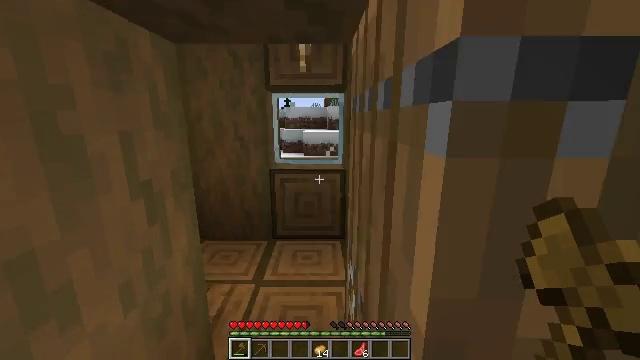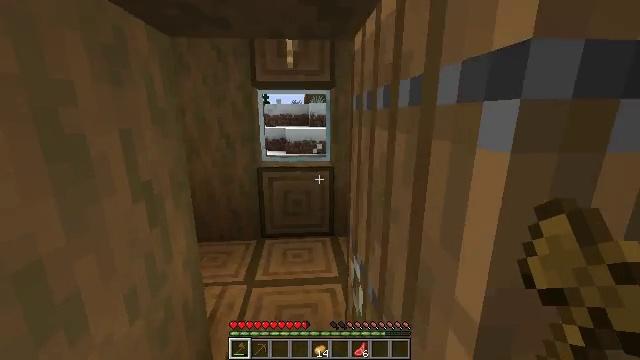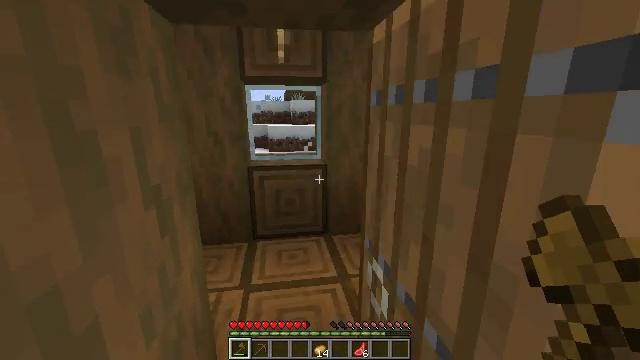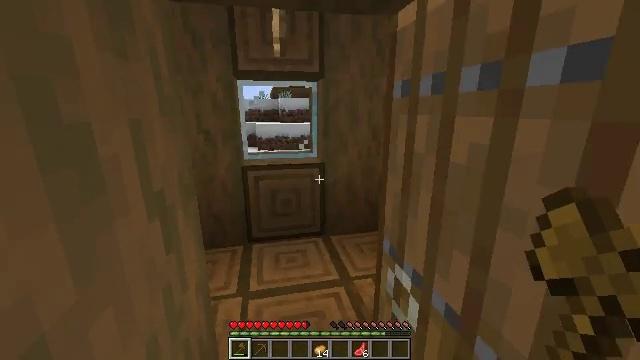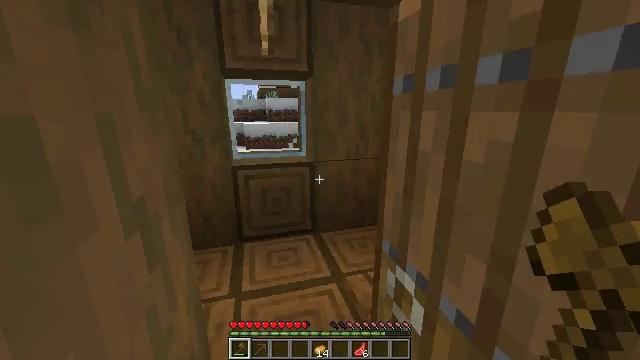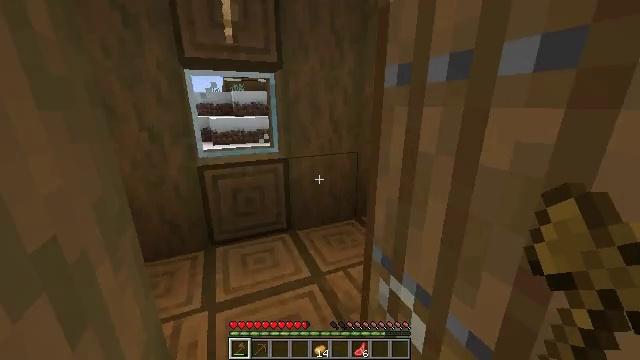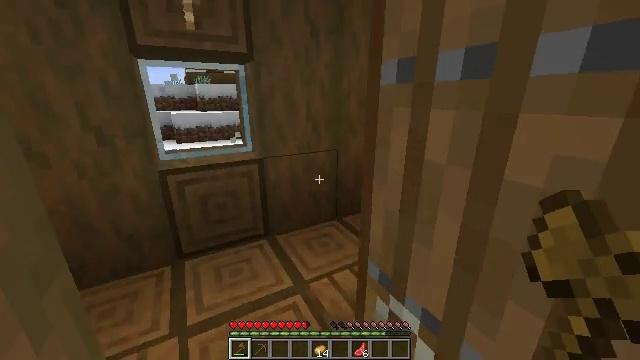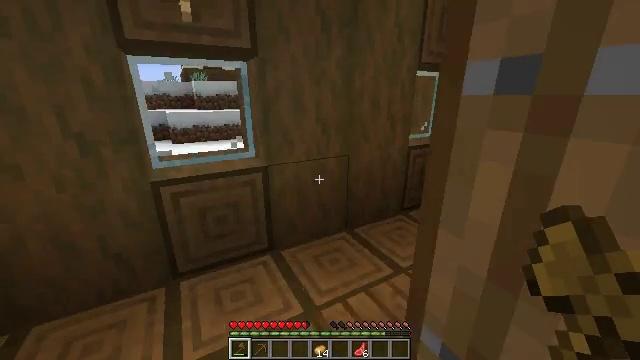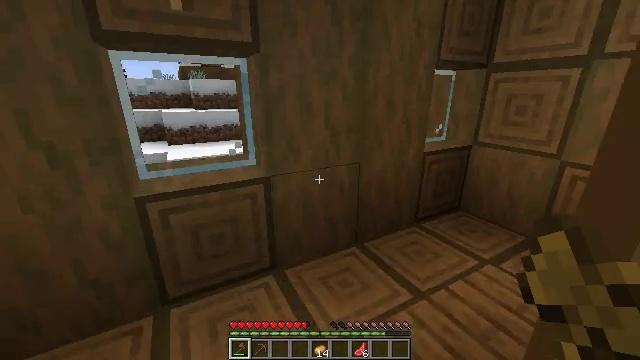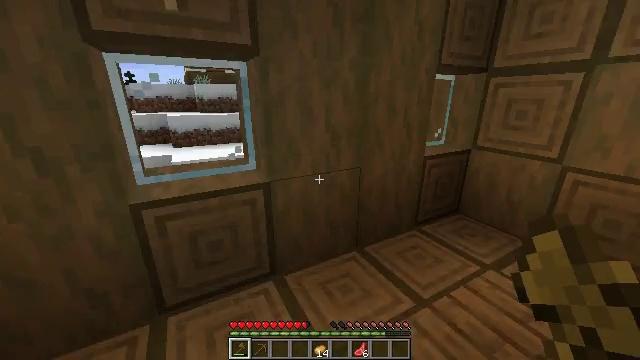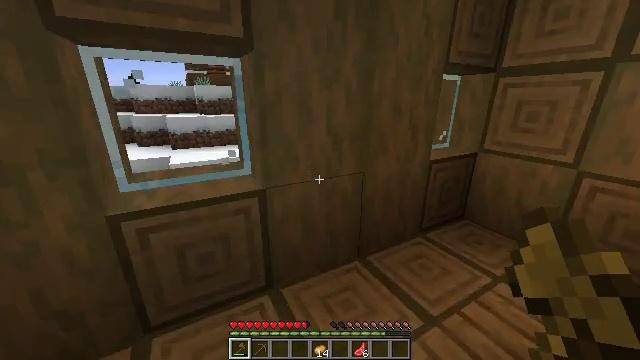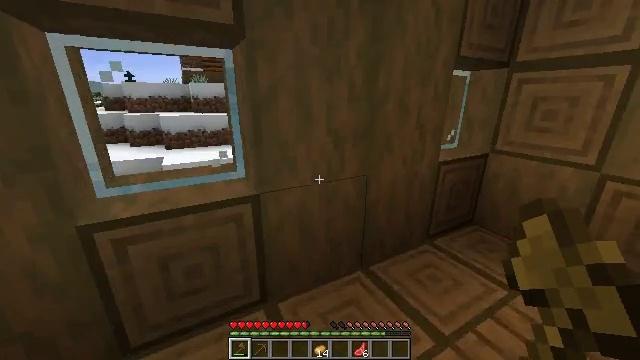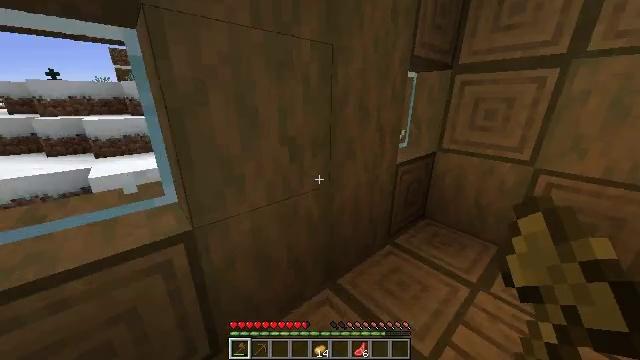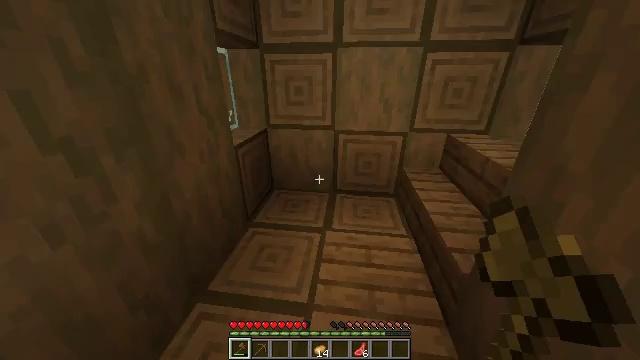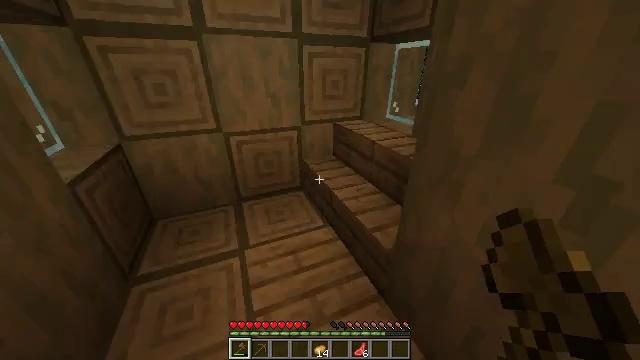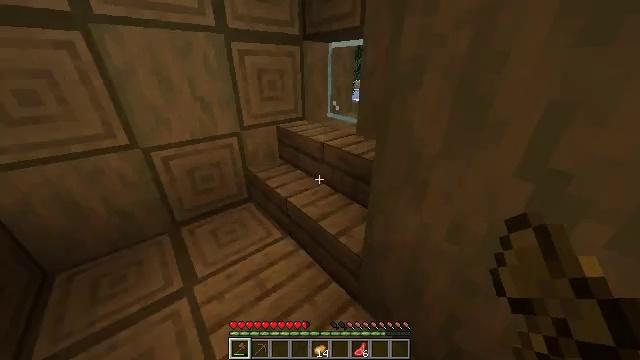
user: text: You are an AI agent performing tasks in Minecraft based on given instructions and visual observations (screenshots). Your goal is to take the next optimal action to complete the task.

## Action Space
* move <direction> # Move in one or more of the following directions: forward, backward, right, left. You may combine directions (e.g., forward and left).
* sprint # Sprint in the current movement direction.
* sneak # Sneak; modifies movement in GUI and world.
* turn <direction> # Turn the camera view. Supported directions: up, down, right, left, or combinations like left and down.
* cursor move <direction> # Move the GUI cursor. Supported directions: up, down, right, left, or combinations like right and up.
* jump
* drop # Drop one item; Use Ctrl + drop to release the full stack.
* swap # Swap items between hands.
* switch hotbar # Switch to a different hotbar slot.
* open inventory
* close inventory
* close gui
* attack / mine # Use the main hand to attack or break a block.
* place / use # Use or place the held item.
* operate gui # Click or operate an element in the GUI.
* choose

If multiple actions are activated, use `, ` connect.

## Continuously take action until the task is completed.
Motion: motion action
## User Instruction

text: Collect stripped spruce log as resource.
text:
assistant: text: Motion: move forward and move left, sprint, turn right
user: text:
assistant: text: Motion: move forward and move left, sprint, turn right
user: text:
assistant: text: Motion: move forward and move left, sprint, turn right
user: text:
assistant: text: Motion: move forward and move left, sprint, turn right
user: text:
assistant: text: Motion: move forward and move left, sprint, turn right and down
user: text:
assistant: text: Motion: move forward and move left, sprint, turn right
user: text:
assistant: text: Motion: move forward and move left, sprint
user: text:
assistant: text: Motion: move forward, sprint
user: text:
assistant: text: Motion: move forward, sprint
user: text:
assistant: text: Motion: move forward, sprint
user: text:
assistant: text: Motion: move forward, sprint
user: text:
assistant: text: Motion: move forward, sprint, turn right and down
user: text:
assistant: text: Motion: move forward, sprint, turn right and down
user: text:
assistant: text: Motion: move forward, sprint, turn right and down
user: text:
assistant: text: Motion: move forward, sprint, turn right
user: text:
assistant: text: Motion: sprint, turn right and up
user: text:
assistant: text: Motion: turn right
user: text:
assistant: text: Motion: no_op
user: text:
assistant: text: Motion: no_op
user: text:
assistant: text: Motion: turn right
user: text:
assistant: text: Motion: turn right
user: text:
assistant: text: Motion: turn right
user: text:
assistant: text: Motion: turn right and up
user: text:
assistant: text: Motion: move right, turn right and up
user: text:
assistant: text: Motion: move right, turn right
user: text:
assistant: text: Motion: move right
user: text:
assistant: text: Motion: move right
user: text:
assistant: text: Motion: move right
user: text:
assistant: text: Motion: move right
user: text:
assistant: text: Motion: move right